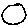
Label: circle